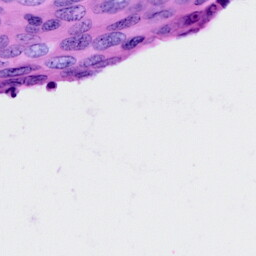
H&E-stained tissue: Cervix